Question: I've a situation in 2.3, and the scenario is.
Listview in an activity, where alert dialog is displayed on list item long press and on simple tap, redirects to another Activity (B)
- - - - -

Right side screenshot is only displayed without clear dialog!!
How can I fix this? any suggestion?
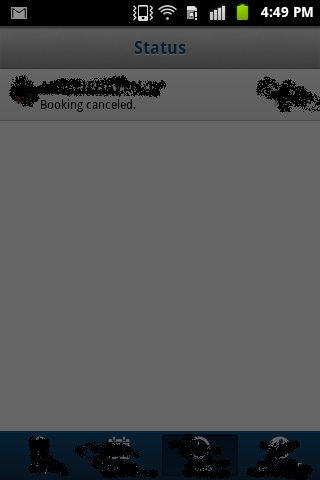
Answer: It was fixed by changing TabsActivity to fragmentActivity, because google map was rerendered each time, so placed it in fragment and its fixed